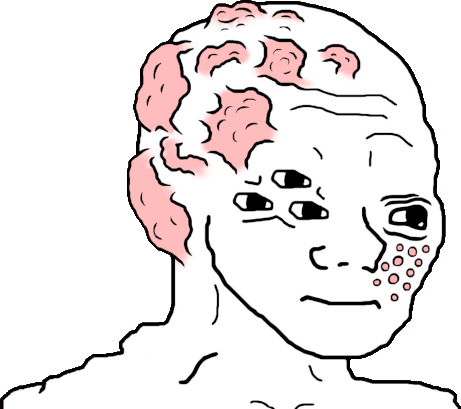
Label: 5_Alien